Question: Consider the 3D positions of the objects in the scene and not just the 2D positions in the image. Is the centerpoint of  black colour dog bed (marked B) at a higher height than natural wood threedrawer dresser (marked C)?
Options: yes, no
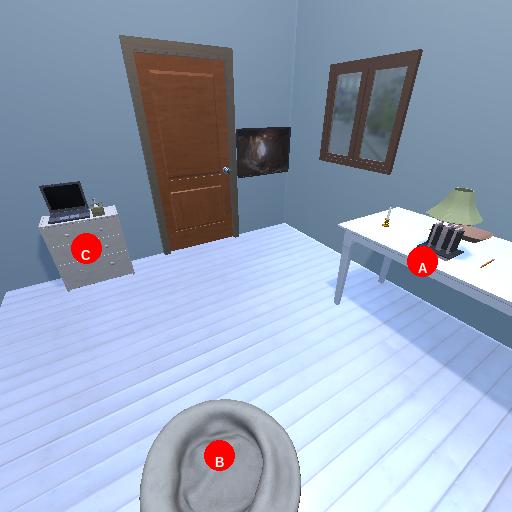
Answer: yes